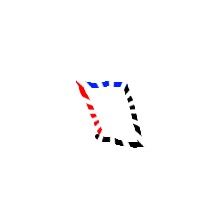
Shape: parallelogram